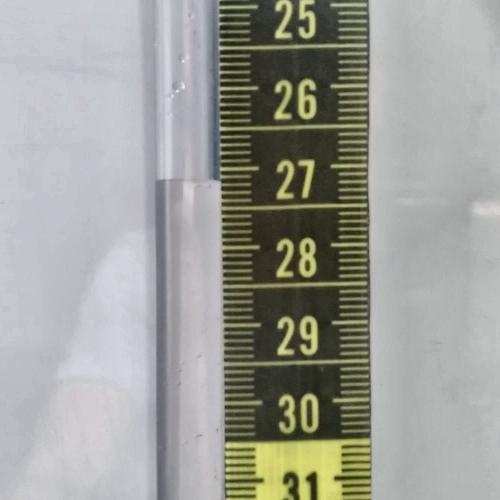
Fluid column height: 27.2 cm